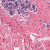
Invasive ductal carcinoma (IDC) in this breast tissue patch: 0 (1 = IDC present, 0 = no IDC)